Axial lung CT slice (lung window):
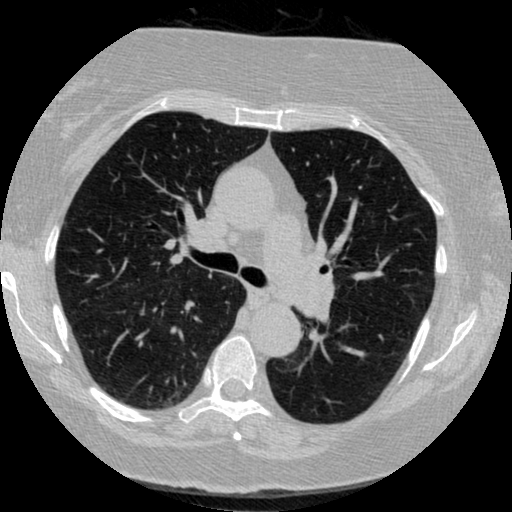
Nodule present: no